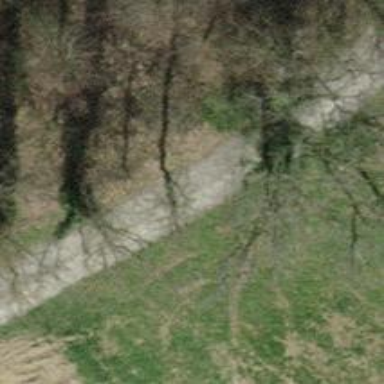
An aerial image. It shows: Pebblestone track with grade2 quality.